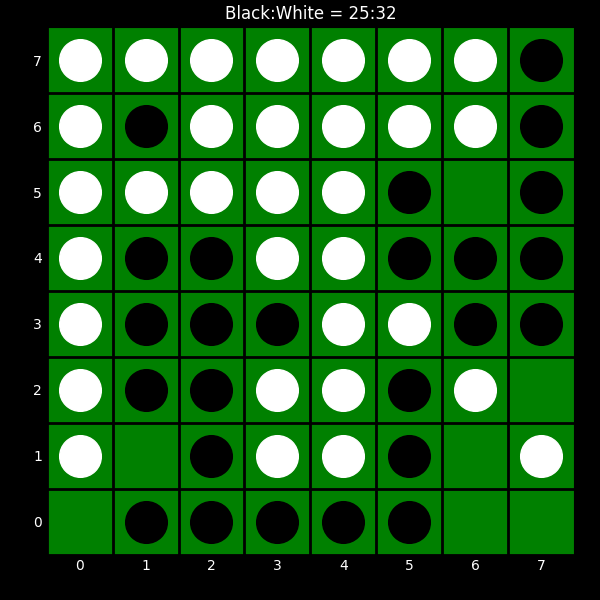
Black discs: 25
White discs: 32